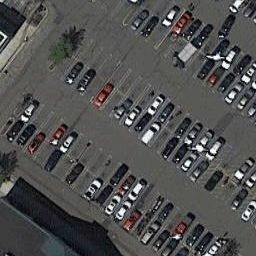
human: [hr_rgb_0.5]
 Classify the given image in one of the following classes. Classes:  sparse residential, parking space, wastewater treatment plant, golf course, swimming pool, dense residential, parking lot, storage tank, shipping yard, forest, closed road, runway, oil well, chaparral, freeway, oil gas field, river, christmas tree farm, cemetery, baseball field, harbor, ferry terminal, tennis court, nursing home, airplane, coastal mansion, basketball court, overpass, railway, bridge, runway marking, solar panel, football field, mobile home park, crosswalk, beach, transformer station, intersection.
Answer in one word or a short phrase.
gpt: parking lot